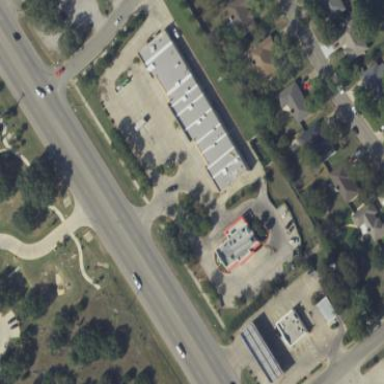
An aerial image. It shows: Retail building.